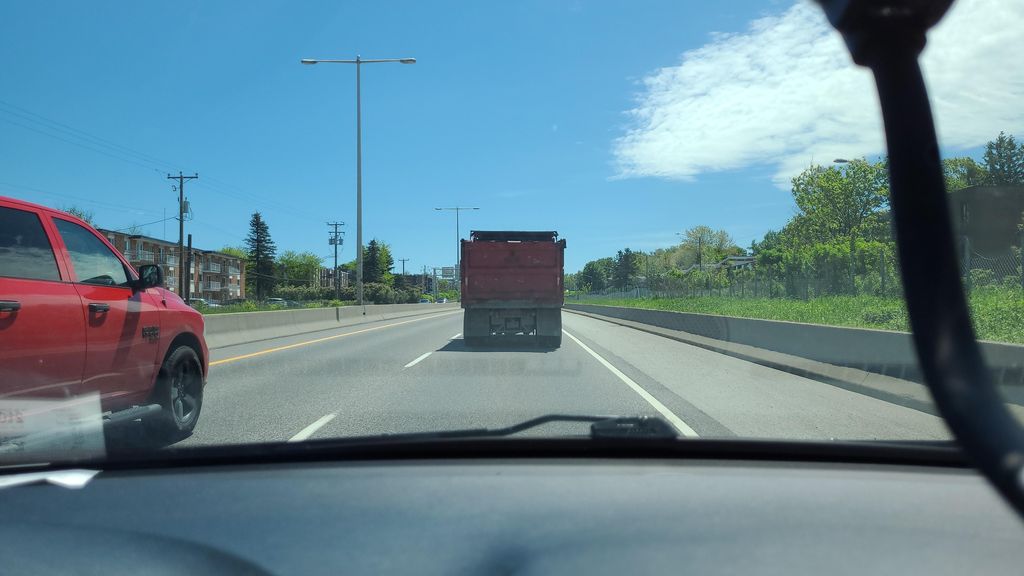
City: quebec_city